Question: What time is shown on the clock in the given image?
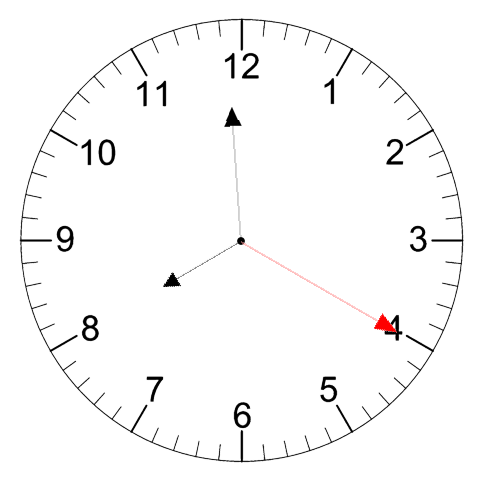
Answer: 07:59:20